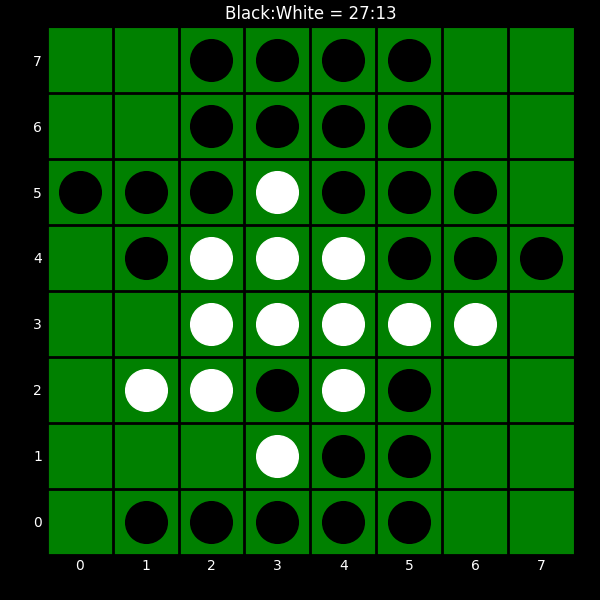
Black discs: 27
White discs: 13